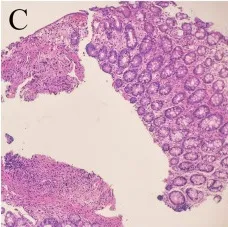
Colonoscopy shows oedema, erythema and bleeding ulcers from the ileocecal area to the sigmoid colon. Formation of the pseudomembrane and necrosis were not found. (C) Pathological examination of the transverse colon. Mucosal ulcers are formed, and lamina propria inflammatory cells are infiltrated. Dilation of small blood vessels and vascular stasis were observed. The lamina propria also showed ischaemic change. (haematoxylin and eosin stain, x100).
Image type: pathology (h&e)